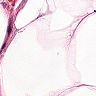
Metastatic tissue present: no